Question: I am new to Python and have been following along with some wxPython tutorials online and was wondering how I could populate my custom cpu gauge with actual data!
Currently the custom gauge gets its value/data from a slider widget that the user has to manual drag up or down.
I wrote a simple function named: CpuData() which will basically return a dummy CPU value ranging from 0 to 100.
Now the question I have is how do I eliminate the Slider and have my gauge automatically get populated by looping through the CpuData() function.
Sorry for the Newbie question! Any help would be greatly appreciated.

'''
import wx
import random
def CpuData(): # Will return a random CPU value
cData = random.randint(0,100)
print cData
CpuData()
class CPU(wx.Panel):
def __init__(self, parent, id):
wx.Panel.__init__(self, parent, id, size=(80, 110))
self.parent = parent
self.SetBackgroundColour('#000000')
self.Bind(wx.EVT_PAINT, self.OnPaint)
def OnPaint(self, event):
dc = wx.PaintDC(self)
dc.SetDeviceOrigin(0, 100)
dc.SetAxisOrientation(True, True)
pos = self.parent.GetParent().GetParent().sel
rect = pos / 5
for i in range(1, 21):
if i > rect:
dc.SetBrush(wx.Brush('#075100'))
dc.DrawRectangle(10, i*4, 30, 5)
dc.DrawRectangle(41, i*4, 30, 5)
else:
dc.SetBrush(wx.Brush('#36ff27'))
dc.DrawRectangle(10, i*4, 30, 5)
dc.DrawRectangle(41, i*4, 30, 5)
class CPUWidget(wx.Frame):
def __init__(self, parent, id, title):
wx.Frame.__init__(self, parent, id, title, size=(190, 140))
self.sel = 0
panel = wx.Panel(self, -1)
centerPanel = wx.Panel(panel, -1)
self.cpu = CPU(centerPanel, -1)
hbox = wx.BoxSizer(wx.HORIZONTAL)
self.slider = wx.Slider(panel, -1, self.sel, 0, 100, (-1, -1), (25, 90),
wx.VERTICAL | wx.SL_LABELS | wx.SL_INVERSE)
self.slider.SetFocus()
hbox.Add(centerPanel, 0, wx.LEFT | wx.TOP, 20)
hbox.Add(self.slider, 0, wx.LEFT | wx.TOP, 23)
self.Bind(wx.EVT_SCROLL, self.OnScroll)
panel.SetSizer(hbox)
self.Centre()
self.Show(True)
def OnScroll(self, event):
self.sel = event.GetInt()
self.cpu.Refresh()
app = wx.App()
CPUWidget(None, -1, 'cpu')
app.MainLoop()
'''
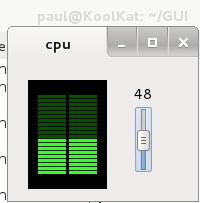
Answer: Conceptually, this code works by a timer calling a function that triggers a custom event to generate a new value and update the CPU Graph.
The timer is provided by wxpython however any timing function would work (eg: a thread running a sleep function).
In this specific example, a custom event is not necessary as the timer is provided by the GUI itself. Nonetheless, using events is a good practice to get into as it allows a more abstract implementation (allowing easier refactoring) and eliminates threading issues when data is generated by non-GUI threads.
'''
import wx
import wx.lib.newevent
import random
CpuEvent, EVT_CPU_EVENT = wx.lib.newevent.NewEvent()
class CPU(wx.Panel):
def __init__(self, parent, id):
wx.Panel.__init__(self, parent, id, size=(80, 110))
self.value = 100
self.parent = parent
self.SetBackgroundColour('#ffffff')
self.Bind(wx.EVT_PAINT, self.OnPaint)
self.Bind(EVT_CPU_EVENT, self.do_value)
def do_value(self, event):
self.value = event.value
self.Refresh()
def OnPaint(self, event):
dc = wx.PaintDC(self)
dc.SetDeviceOrigin(0, 100)
dc.SetAxisOrientation(True, True)
pos = self.value
rect = pos / 5
for i in range(1, 21):
if i > rect:
dc.SetBrush(wx.Brush('#075100'))
dc.DrawRectangle(10, i*4, 30, 5)
dc.DrawRectangle(41, i*4, 30, 5)
else:
dc.SetBrush(wx.Brush('#36ff27'))
dc.DrawRectangle(10, i*4, 30, 5)
dc.DrawRectangle(41, i*4, 30, 5)
class CPUWidget(wx.Frame):
def __init__(self, parent, id, title):
wx.Frame.__init__(self, parent, id, title)
self.cpu = CPU(self, -1)
self.timer = wx.Timer(self)
self.Bind(wx.EVT_TIMER, self.do_CpuData)
hbox = wx.BoxSizer(wx.HORIZONTAL)
hbox.Add(self.cpu, 1, wx.EXPAND | wx.ALIGN_CENTER_VERTICAL, 5)
self.SetSizer(hbox)
hbox.Fit(self)
self.Centre()
self.Show(True)
self.timer.Start(1000)
def do_CpuData(self, event = None):
cData = random.randint(0, 100)
event = CpuEvent(value = cData)
wx.PostEvent(self.cpu, event)
app = wx.App(redirect = False)
CPUWidget(None, -1, 'cpu')
app.MainLoop()
'''